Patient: sex F, age 58
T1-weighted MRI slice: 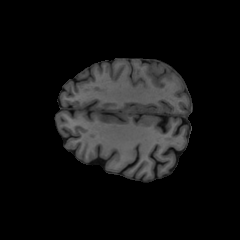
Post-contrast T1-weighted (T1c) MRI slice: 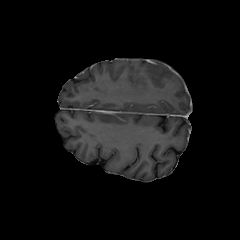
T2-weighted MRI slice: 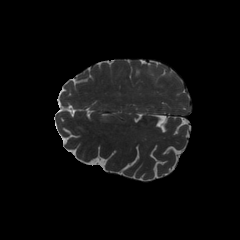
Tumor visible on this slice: yes
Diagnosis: Glioblastoma, IDH-wildtype
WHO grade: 4